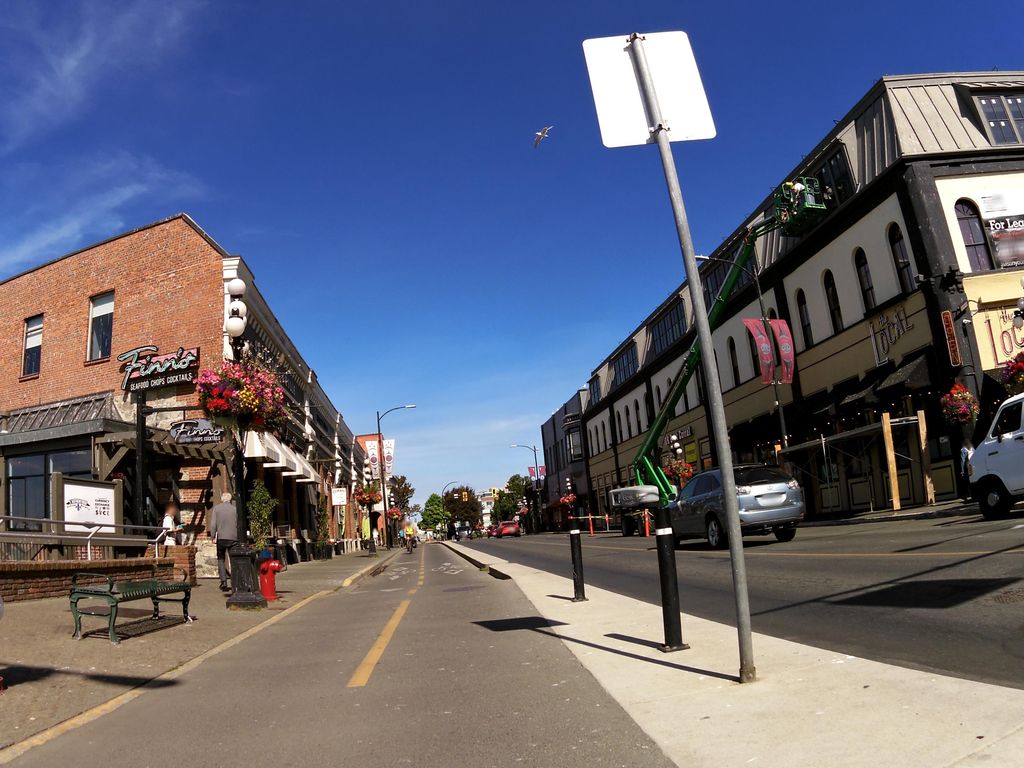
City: victoria